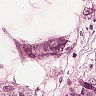
Metastatic tissue present: yes